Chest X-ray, PA view. Patient: 54 years old, sex M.
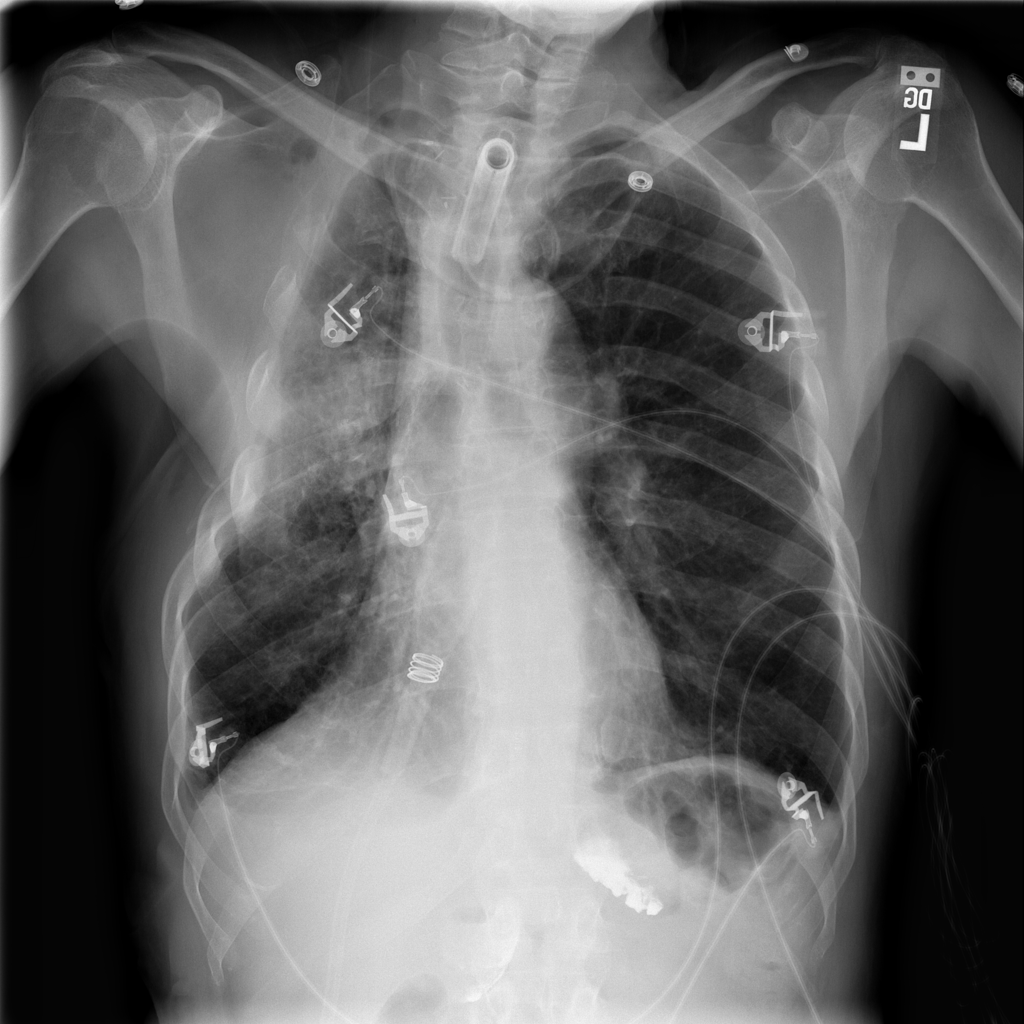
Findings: Emphysema